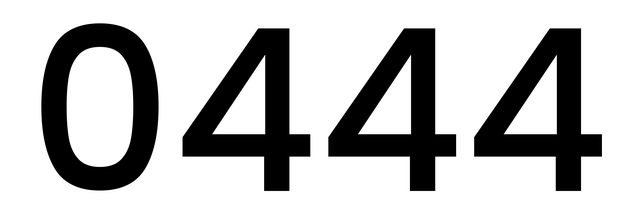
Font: Poppins-Medium